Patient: sex F, age 58
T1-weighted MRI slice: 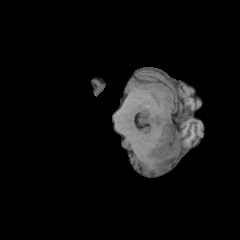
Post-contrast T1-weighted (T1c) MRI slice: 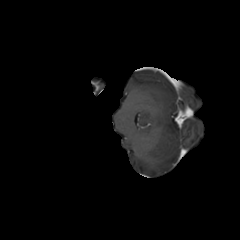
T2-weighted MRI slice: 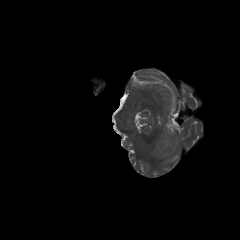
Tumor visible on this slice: no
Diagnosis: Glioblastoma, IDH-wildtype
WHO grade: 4